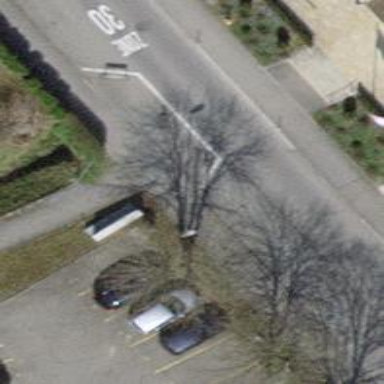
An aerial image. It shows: Marked crossing with zebra markings on the road.